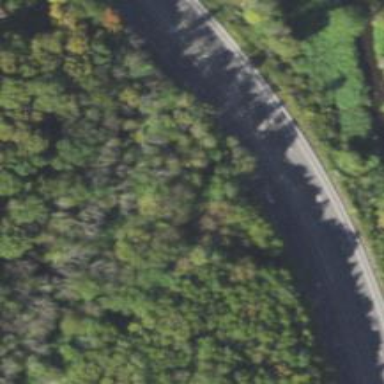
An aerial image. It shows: Asphalt road classified as primary highway with expressway characteristics.